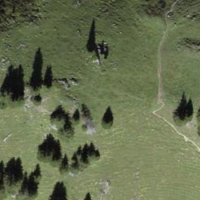
EUNIS habitat code: 23
Species observed at this site:
Astrantia major